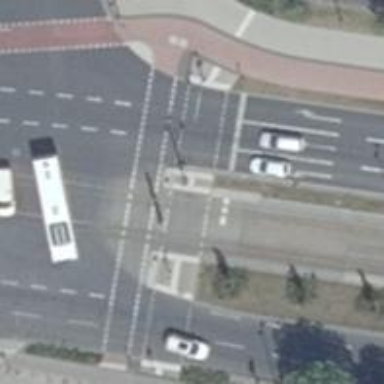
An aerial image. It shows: Railway crossing with traffic signals.